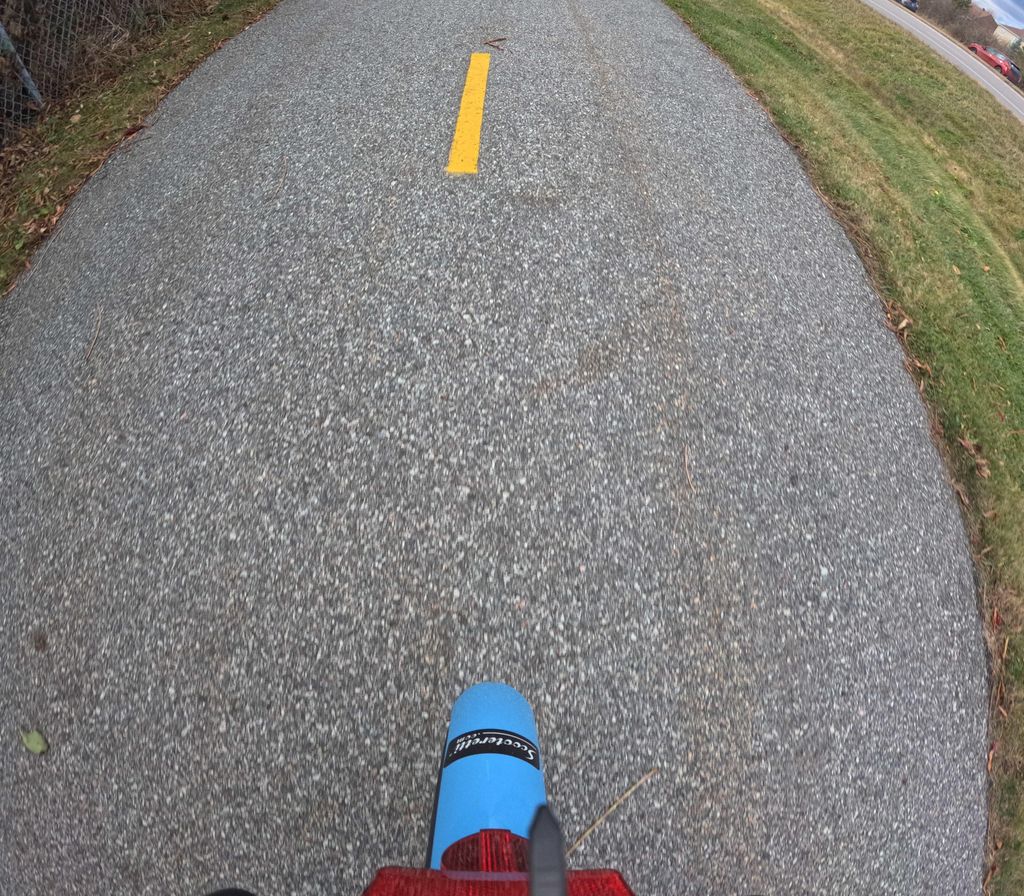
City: ottawa-gatineau